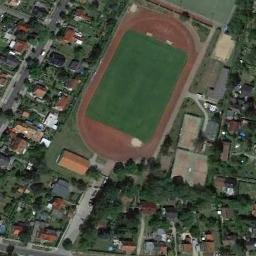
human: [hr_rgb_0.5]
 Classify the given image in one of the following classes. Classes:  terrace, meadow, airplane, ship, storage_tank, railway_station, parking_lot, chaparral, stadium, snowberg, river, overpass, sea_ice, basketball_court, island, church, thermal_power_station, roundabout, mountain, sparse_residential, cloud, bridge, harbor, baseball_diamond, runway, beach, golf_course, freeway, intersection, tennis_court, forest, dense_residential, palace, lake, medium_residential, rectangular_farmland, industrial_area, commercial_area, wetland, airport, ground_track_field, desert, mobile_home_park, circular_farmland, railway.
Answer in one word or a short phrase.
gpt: ground_track_field